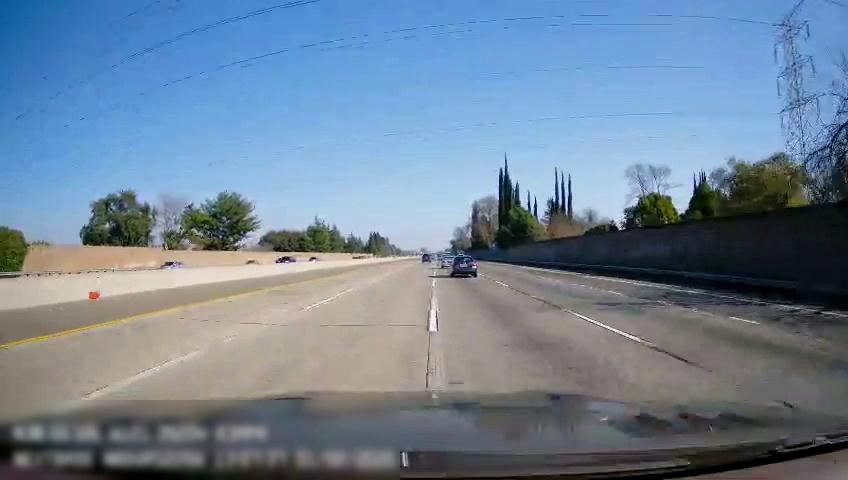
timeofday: Day
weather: Sunny
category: Drivable Space
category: Vehicles | SUV
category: Vehicles | Car
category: Vehicles | Car
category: Vehicles | Car
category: Lanes | Current Lane
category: Lanes | Alternate Lane
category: Lanes | Alternate Lane
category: Lanes | Alternate Lane
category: Lanes | Alternate Lane
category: Lanes | Alternate Lane